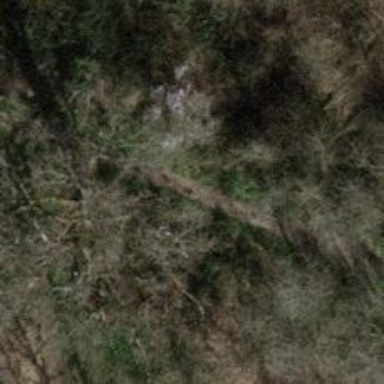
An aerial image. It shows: Path.